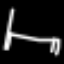
Label: bed